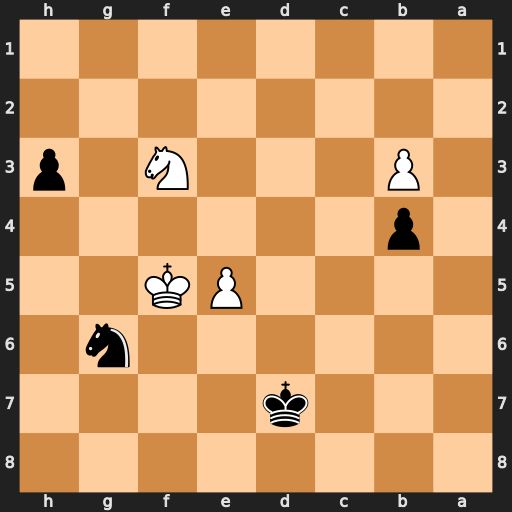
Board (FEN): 8/3k4/6n1/4PK2/1p6/1P3N1p/8/8
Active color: b
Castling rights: -
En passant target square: -
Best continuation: Nh4+ Nxh4 h2